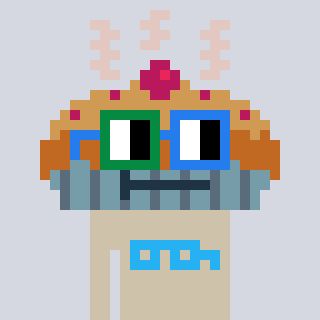
a pixel art character with square green and blue glasses, a pie-shaped head and a bege-colored body on a cool background